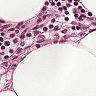
Metastatic tissue present: no